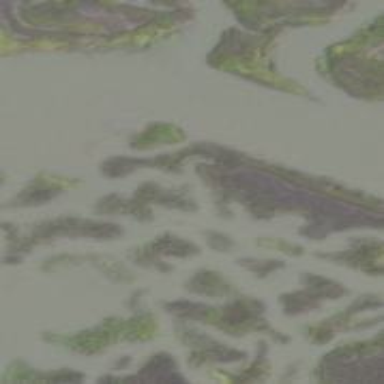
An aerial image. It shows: Marsh wetland with tidal influence.